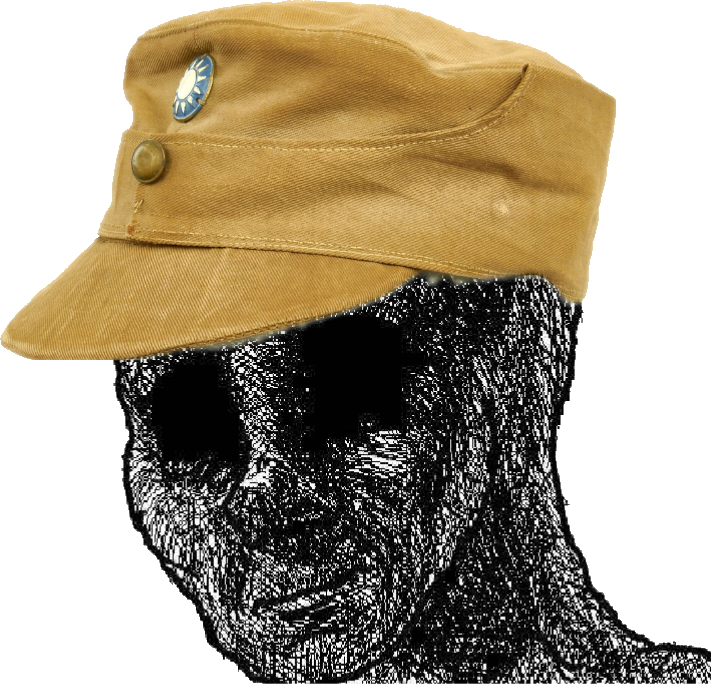
Label: 5_Withered_Wojak